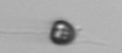
Label: Apedinella